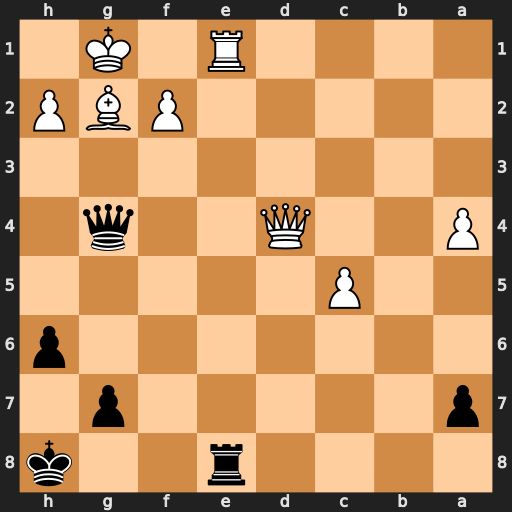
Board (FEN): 4r2k/p5p1/7p/2P5/P2Q2q1/8/5PBP/4R1K1
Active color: b
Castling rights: -
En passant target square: -
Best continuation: Rxe1#